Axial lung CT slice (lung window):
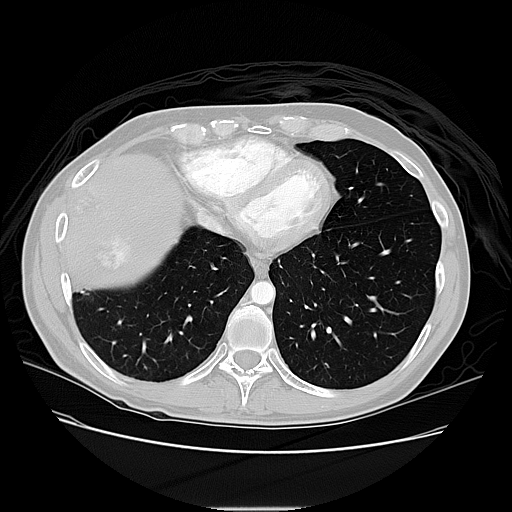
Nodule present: no